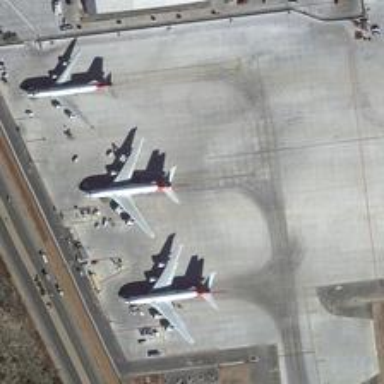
What stand beside this straight road is several airplanes with red tail wings .